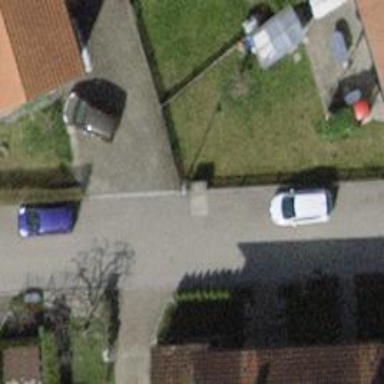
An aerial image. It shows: Street cabinet.